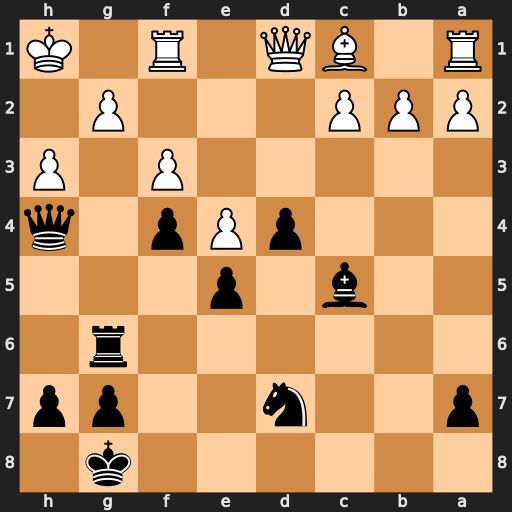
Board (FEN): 6k1/p2n2pp/6r1/2b1p3/3pPp1q/5P1P/PPP3P1/R1BQ1R1K
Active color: b
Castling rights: -
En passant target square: -
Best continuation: Rxg2 Kxg2 Qg3+ Kh1 Qxh3+